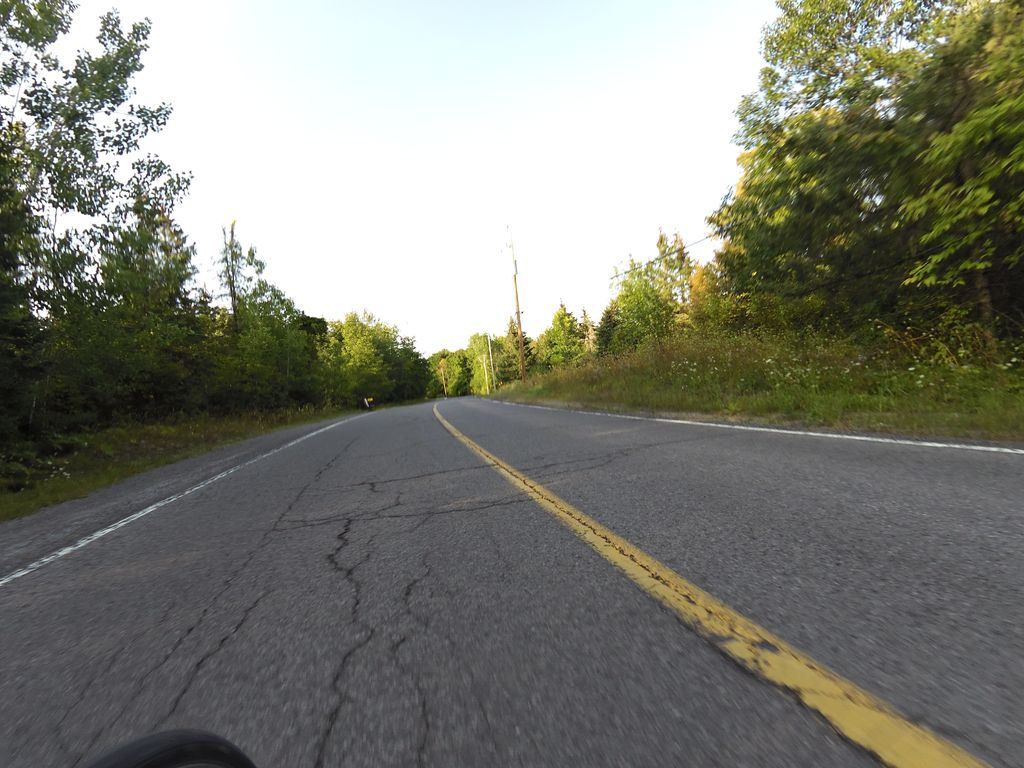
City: ottawa-gatineau